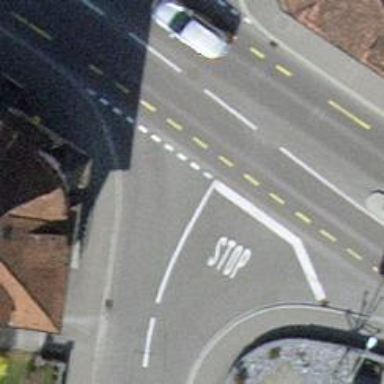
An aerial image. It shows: Stop road.